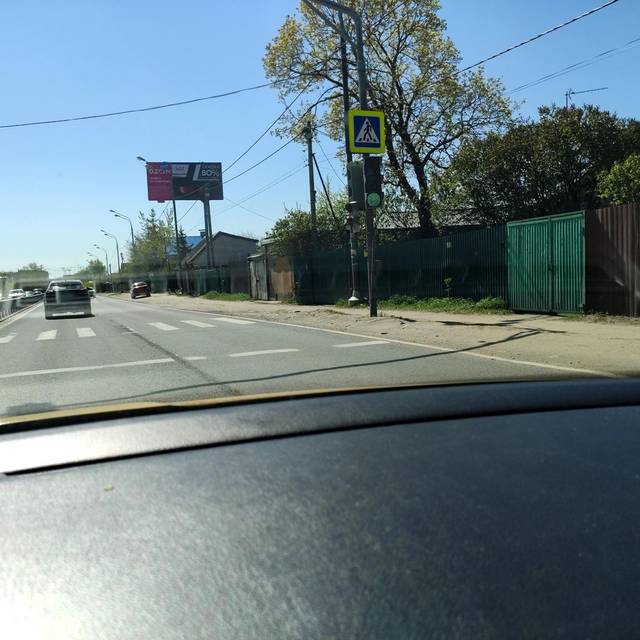
Region: Russia
Coordinates: 55.646, 37.935